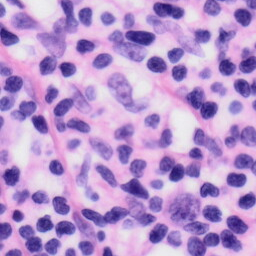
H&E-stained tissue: Skin